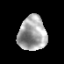
Tissue: prostate
Cell type: Epithelial cells
Senescence score: 0.3188
Nuclear area (px): 936
Mean DAPI intensity: 166.236